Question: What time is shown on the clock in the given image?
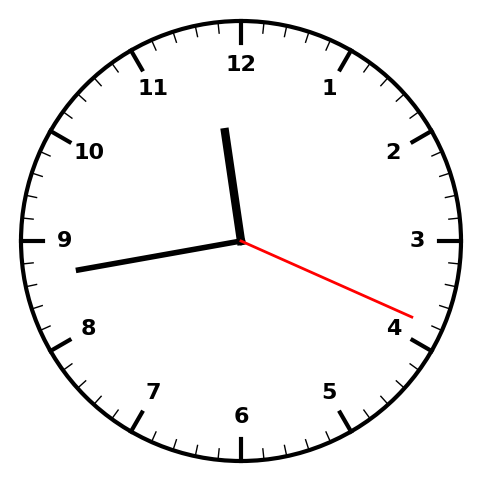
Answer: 11:43:19